Question: I create a pivot table in code (C#) with grand totals for columns. How can I determine, if a cell in the 'PivotTable.DataBodyRange' is a total? I loop through the cells like so:
'foreach (Excel.Range cell in pvtTable.DataBodyRange) { //I need to determine if "cell" is a total or not. }'
See image. The cells that are totals are highlighted in yellow.

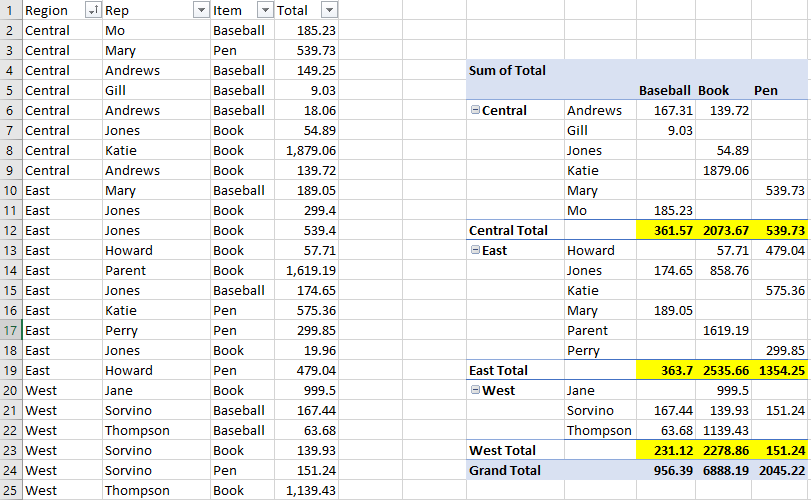
Answer: You need this:
- 'PivotTable.PivotRowAxis.PivotLines'- 'PivotLine.Position''PivotTable.DataBodyRange'- 'PivotLine.LineType = xlPivotLineSubtotal'
The result might be something like this:
'''
foreach (Excel.PivotLine pl in pvtTable.PivotRowAxis.PivotLines)
{
if (pl.LineType == Excel.XlPivotLineType.xlPivotLineSubtotal)
{
foreach (Excel.Range cell in pvtTable.DataBodyRange.Rows[pl.Position].Cells){
System.Diagnostics.Debug.WriteLine(cell);
}
}
}
'''